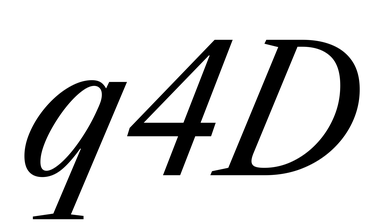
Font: LibreCaslonText-Italic_Italic